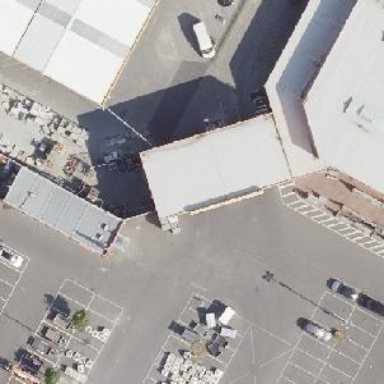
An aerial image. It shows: View of roof of building.